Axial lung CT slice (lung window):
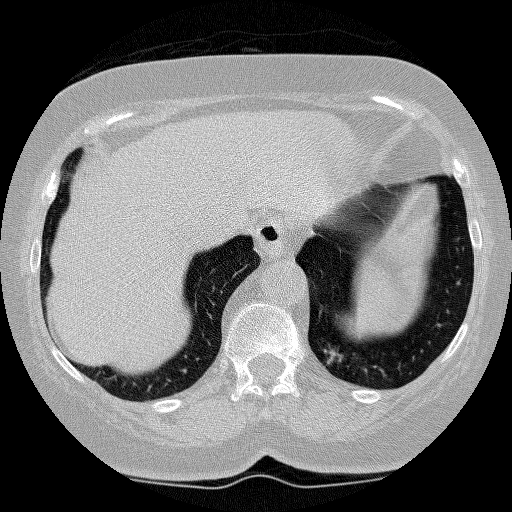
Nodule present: no